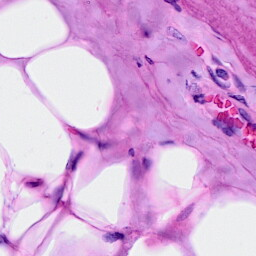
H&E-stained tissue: Breast